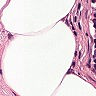
Metastatic tissue present: no